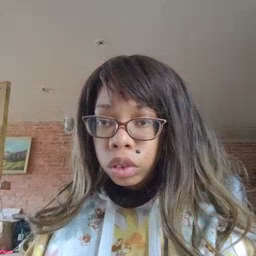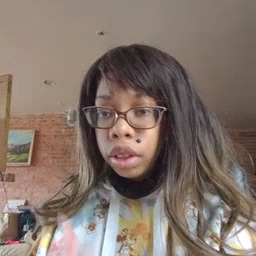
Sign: sleep